Question: I have been creating and running projects in VS 2010 using Windows 7 Prof. and all of a sudden, my system hung, and i had to restart my computer, without closing the existing 4 projects in VS2010, which was open.
When i rebooted and tried to open my VS2010, i am getting Could not load file or assembly 'Microsoft.VisualStudio.ManagedInterfaces, Version=8.0.0.0, Culture=nuetral, PublicKeytoken=b03f57f11d50a3a' or one of its dependencies. The system cannot fine the file specified". [Please see the attached fig. ]
I have googled, and there is even a posting <URL> in StackOverflow, without any resolution
Also, some other site suggested copying the Micorosoft.VisualStudio.ManagedInterfaces.dll from C:\Windowsssembly from another computer and paste it into the problematic one , but i am not able to copy the dll, either.
Any idea how to fix this ?
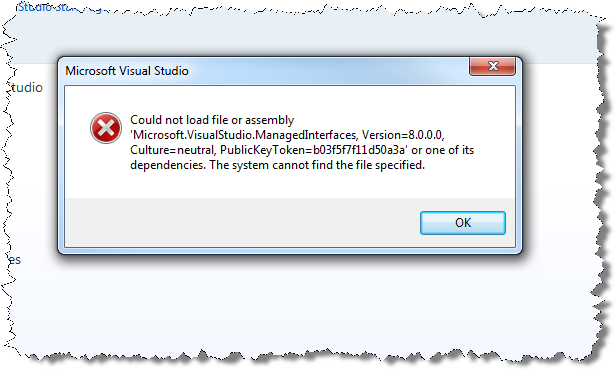
Answer: If not having the install media should not be an issue, 2010 and above should download it automatically for you.
open program and features (add remove programs) and run the repair option, if that does not work you may need to do a clean install.